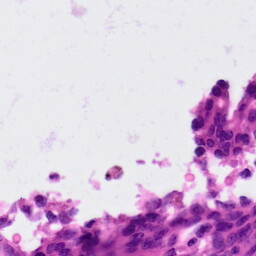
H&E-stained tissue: Ovarian